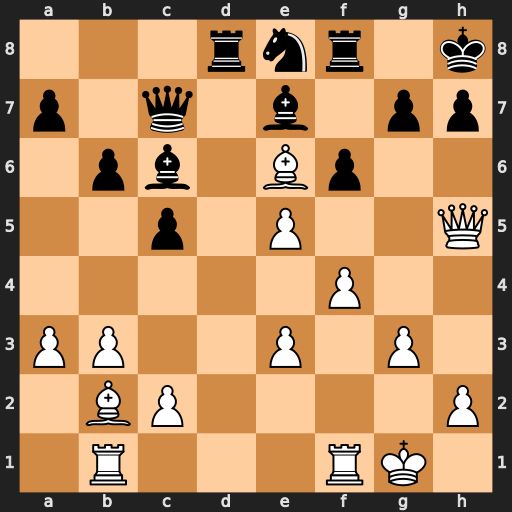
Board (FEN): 3rnr1k/p1q1b1pp/1pb1Bp2/2p1P2Q/5P2/PP2P1P1/1BP4P/1R3RK1
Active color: w
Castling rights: -
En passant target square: -
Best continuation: Bf5 g6 Bxg6